Question: i am making one app in that i want to display a list of images.normally i can able to display the images. i have displayed these images with navigation bottons left and right. for reference. when i press left displays previous and right button displays next image. but actually i dont eant to display buttons always , when my pointer go there, it has to visible.
otherwise only images has to display.
any ideas please..
and also my images are all different sizes,how can i get the emulator size? then its easy to resize images and set in drawable list.

'''
code for left button:
<Button
android:id="@+id/button1"
android:layout_width="wrap_content"
android:layout_height="wrap_content"
android:layout_alignBaseline="@+id/bttn"
android:layout_alignBottom="@+id/bttn"
android:layout_alignParentRight="true"
android:onClick="ClickHandler2"
android:background="@drawable/android_lbutton"
/>
in drawable/android_lbutton
<?xml version="1.0" encoding="utf-8"?>
<selector xmlns:android="http://schemas.android.com/apk/res/android">
<item android:drawable="@drawable/timthumb6"
android:state_pressed="true" />
<item android:drawable="@drawable/timthumb3"
android:state_focused="true" />
<item android:drawable="@drawable/timthumb8" />
</selector>
'''
here timthumb6,timthumb3,timthumb8 are three left buttons with diff colors.
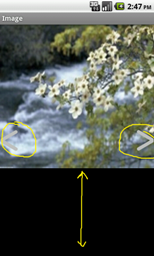
Answer: Put both the buttons in invisible state initially...and implement ontouch listeners for both the buttons and for the imageview as well... in ontouch of the button set it visible.. and in ontouch of imageview set both the buttons invisible again..